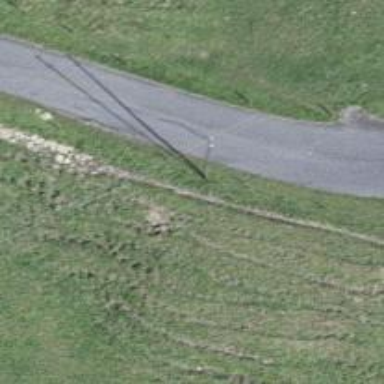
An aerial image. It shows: Utility pole in the area.